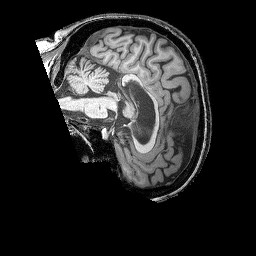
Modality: T1w
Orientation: sagittal
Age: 31
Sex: female
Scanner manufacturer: siemens
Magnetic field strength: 3 T
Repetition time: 2.25 s
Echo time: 0.00415 s